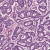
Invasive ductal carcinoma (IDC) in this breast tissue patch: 1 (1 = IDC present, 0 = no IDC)